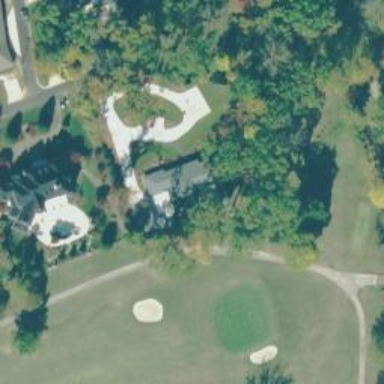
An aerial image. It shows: Pathway for golfing.